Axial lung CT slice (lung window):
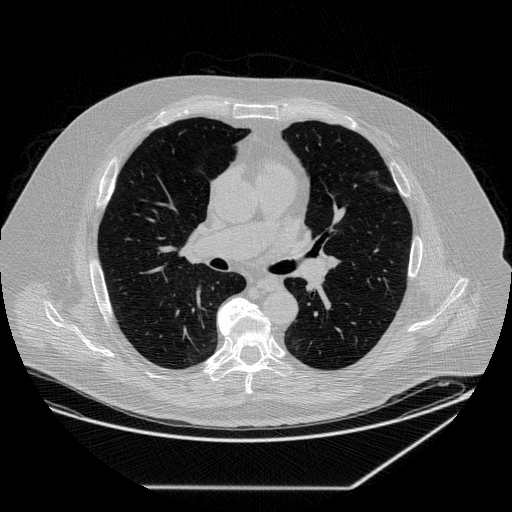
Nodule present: no